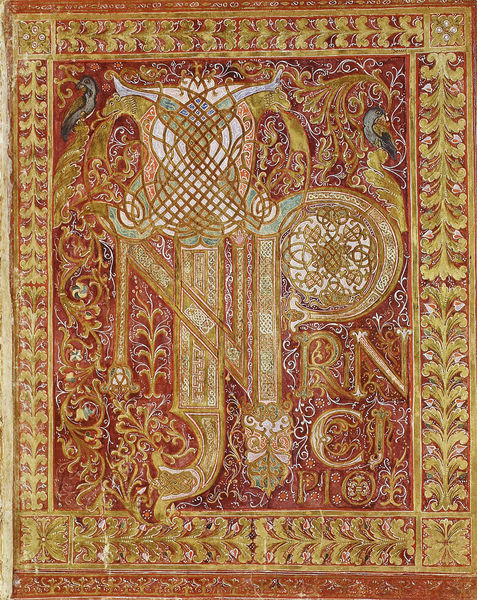
Titel: Bibel von  St. Paul (S. Paolo fuori la mura)
Standort: Herkunftsort: Reims (EU - F)
Institution: Rom, Bibliothek von San Paolo
Schlagwörter: rot, teppich, gold, wandteppich, initialien, n